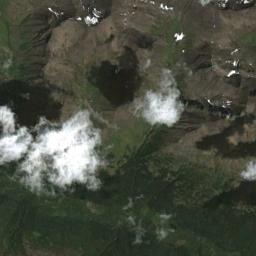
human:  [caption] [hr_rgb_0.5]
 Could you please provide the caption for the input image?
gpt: There is a little thin cloud above the farmland .

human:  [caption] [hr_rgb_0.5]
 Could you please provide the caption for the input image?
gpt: The cumulus clouds are located above the land covered by some vegetation while some ups and downs are on the land .

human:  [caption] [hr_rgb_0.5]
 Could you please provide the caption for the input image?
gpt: The white cloud is above green land .

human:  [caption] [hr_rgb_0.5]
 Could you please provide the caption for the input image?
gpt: The clouds are in the air and the clouds are cast on the green and brown intersecting ground .

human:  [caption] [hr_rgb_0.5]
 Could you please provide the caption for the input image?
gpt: There are a few pieces of white clouds over a mountain .